Question: I have a newsfeed/chat box. Each entry contains two spans: #user and #message. I would like #user to float left, and #message to float left upon it. If #message causes the row to exceed the container width, #message should wrap below #user, as shown in the diagram below.
By default #message jumps completely beneath #user if it does not fit on the same row.
I have tried whitespace:nowrap on each element but that doesn't seem to do the trick either.
Help?

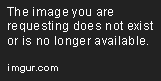
Answer: Maybe I'm missing something, but if both elements are 'display:inline' this should solve the problem of #message going completely beneath #user. No need to float anything.
Demo (not much to see): <URL>
Feel free to use semantic markup instead of spans and divs, I just used them for the demo.
If you need the border on message to display the way it is in your drawing, just say so. I wasn't sure if it was a visual aid or the way you actually want it rendered. Simply adding the border to the element looks a bit weird when the message spans multiple lines, so we might need a helper span.
EDIT: Saw your note that borders don't matter.
No need for 'float' here.